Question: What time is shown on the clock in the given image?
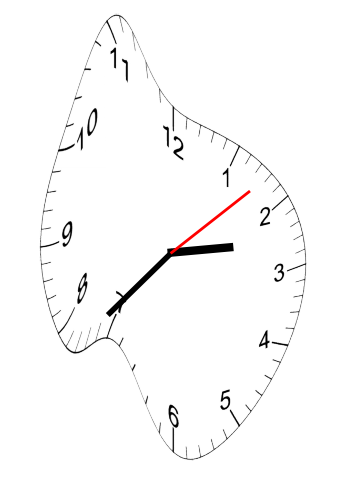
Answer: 02:37:08